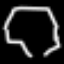
Label: octagon